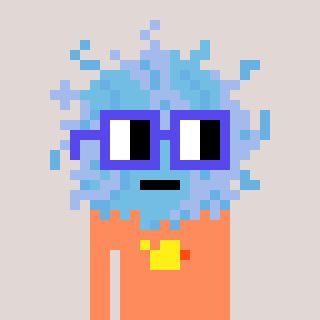
a pixel art character with square blue glasses, a lint-shaped head and a peachy-colored body on a warm background